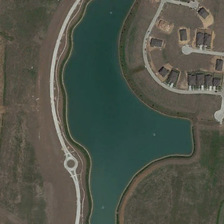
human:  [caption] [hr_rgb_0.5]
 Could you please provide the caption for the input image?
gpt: some gray black buildings are near an irregular ribbon pond .

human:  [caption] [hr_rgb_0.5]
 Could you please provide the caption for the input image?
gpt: some gray black buildings are near an irregular ribbon pond .

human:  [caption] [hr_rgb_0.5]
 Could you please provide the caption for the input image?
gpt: some gray black buildings are near an irregular ribbon pond .

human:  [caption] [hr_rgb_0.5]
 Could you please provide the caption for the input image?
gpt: some gray black buildings are near an irregular ribbon pond .

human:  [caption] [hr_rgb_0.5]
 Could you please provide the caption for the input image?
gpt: some gray black buildings are near an irregular ribbon pond .